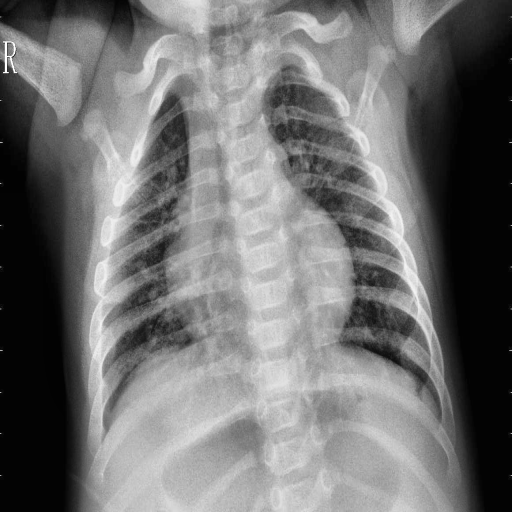
Finding: PNEUMONIA